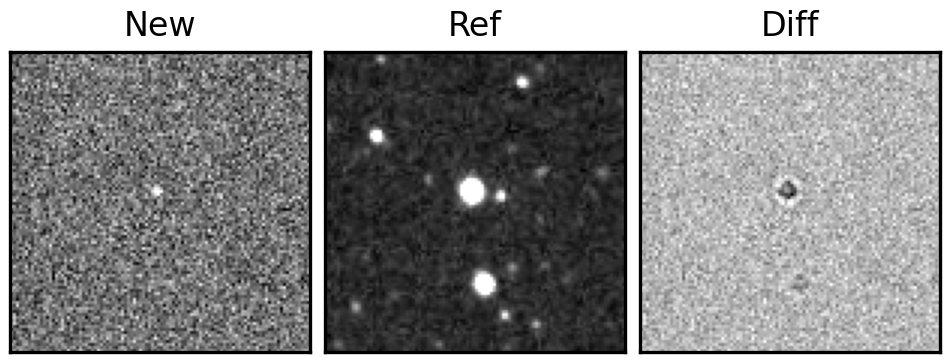
Label: bogus